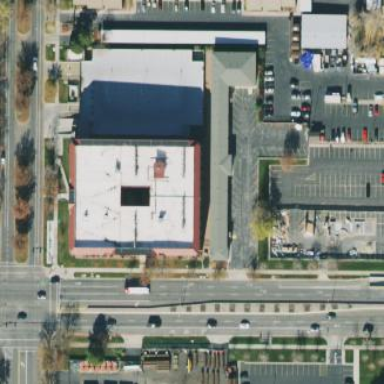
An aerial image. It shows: Public building.